Question:
My application needs to do an HTTP post of a table with checkboxes like in the image above. On the controller side I will need to traverse the table and perform certain operations for each row that was checked.
The things that I need to do are:
1. Identify whether a row is checked
2. Get the cell values of a checked row
I have a good understanding on how this will be done in Razor in as far as posting the form is concerned. But I am clueless once I am in my controller's action method.
Please help. Thanks.
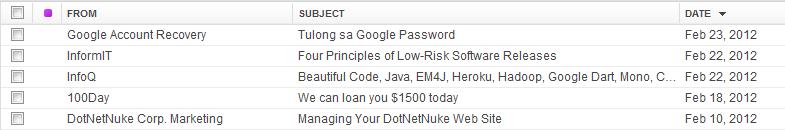
Answer: From what you've show, it appears that all you really need in your action method is a collection of ids to identify which "rows" to modify. I'd use a series of checkboxes with values set to the id of the row they represent. Presumably you have some sort of persistence mechanism in which these rows can be looked up or have them cached server side.
'''
[HttpPost]
public ActionResult Update( List<int> rowIDs ) // where your checkboxes are named rowIDs
{
var messages = DB.Messages.Where( m => rowIDs.Contains( m.ID ) );
foreach (var message in messages)
{
// process the update
}
DB.SaveChanges();
return RedirectToAction( "index" ); // display the updated list
}
'''
Note that it's more likely that you have a model with the collection of ids as well as some other data representing what "update" to perform. Posting collections can be tricky; you might need to play with the name of the input and/or with hidden indexes if you're not getting all the data posted back as expected.